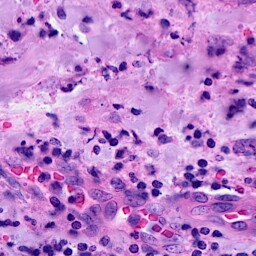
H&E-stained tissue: Breast